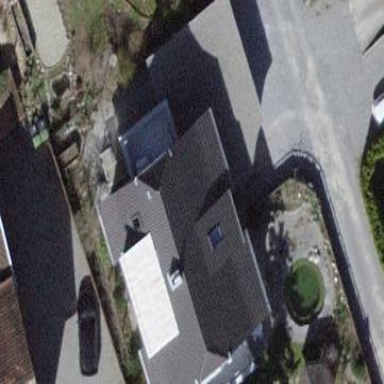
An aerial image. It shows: View of roof of building.